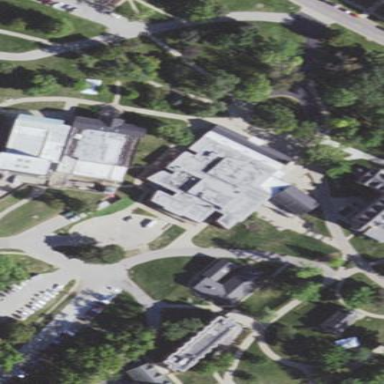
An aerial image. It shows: College building.